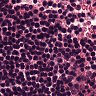
Metastatic tissue present: no